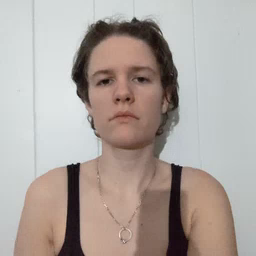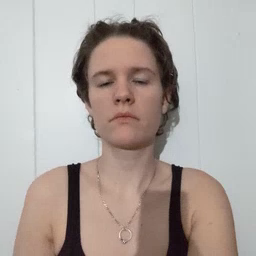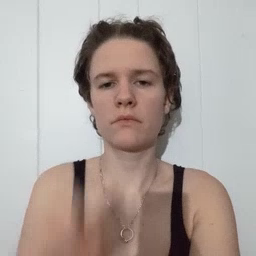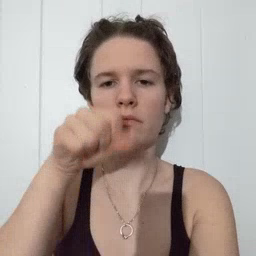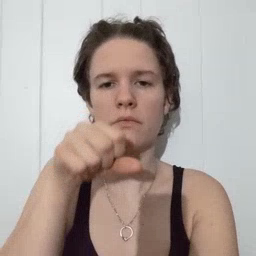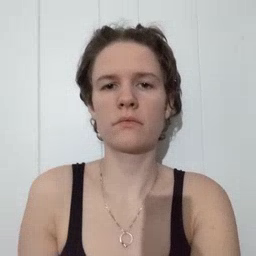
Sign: carrot